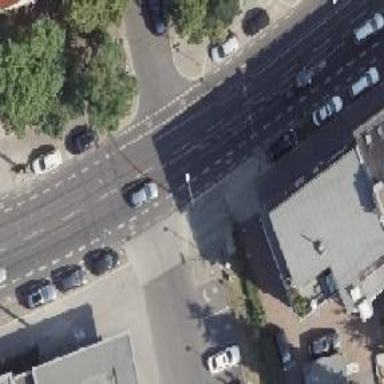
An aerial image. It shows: Tram crossing on the railway.